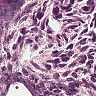
Metastatic tissue present: no